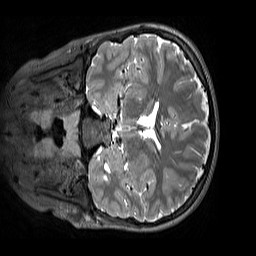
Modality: T2w
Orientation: coronal
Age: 12
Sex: male
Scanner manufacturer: siemens
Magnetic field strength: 3 T
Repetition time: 3.2 s
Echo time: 0.408 s